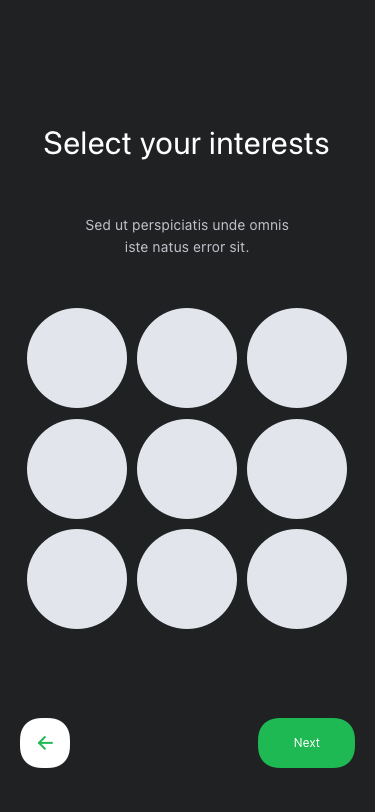
Text in this UI design:
Sed ut perspiciatis unde omnis iste natus error sit.
Select your interests